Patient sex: F
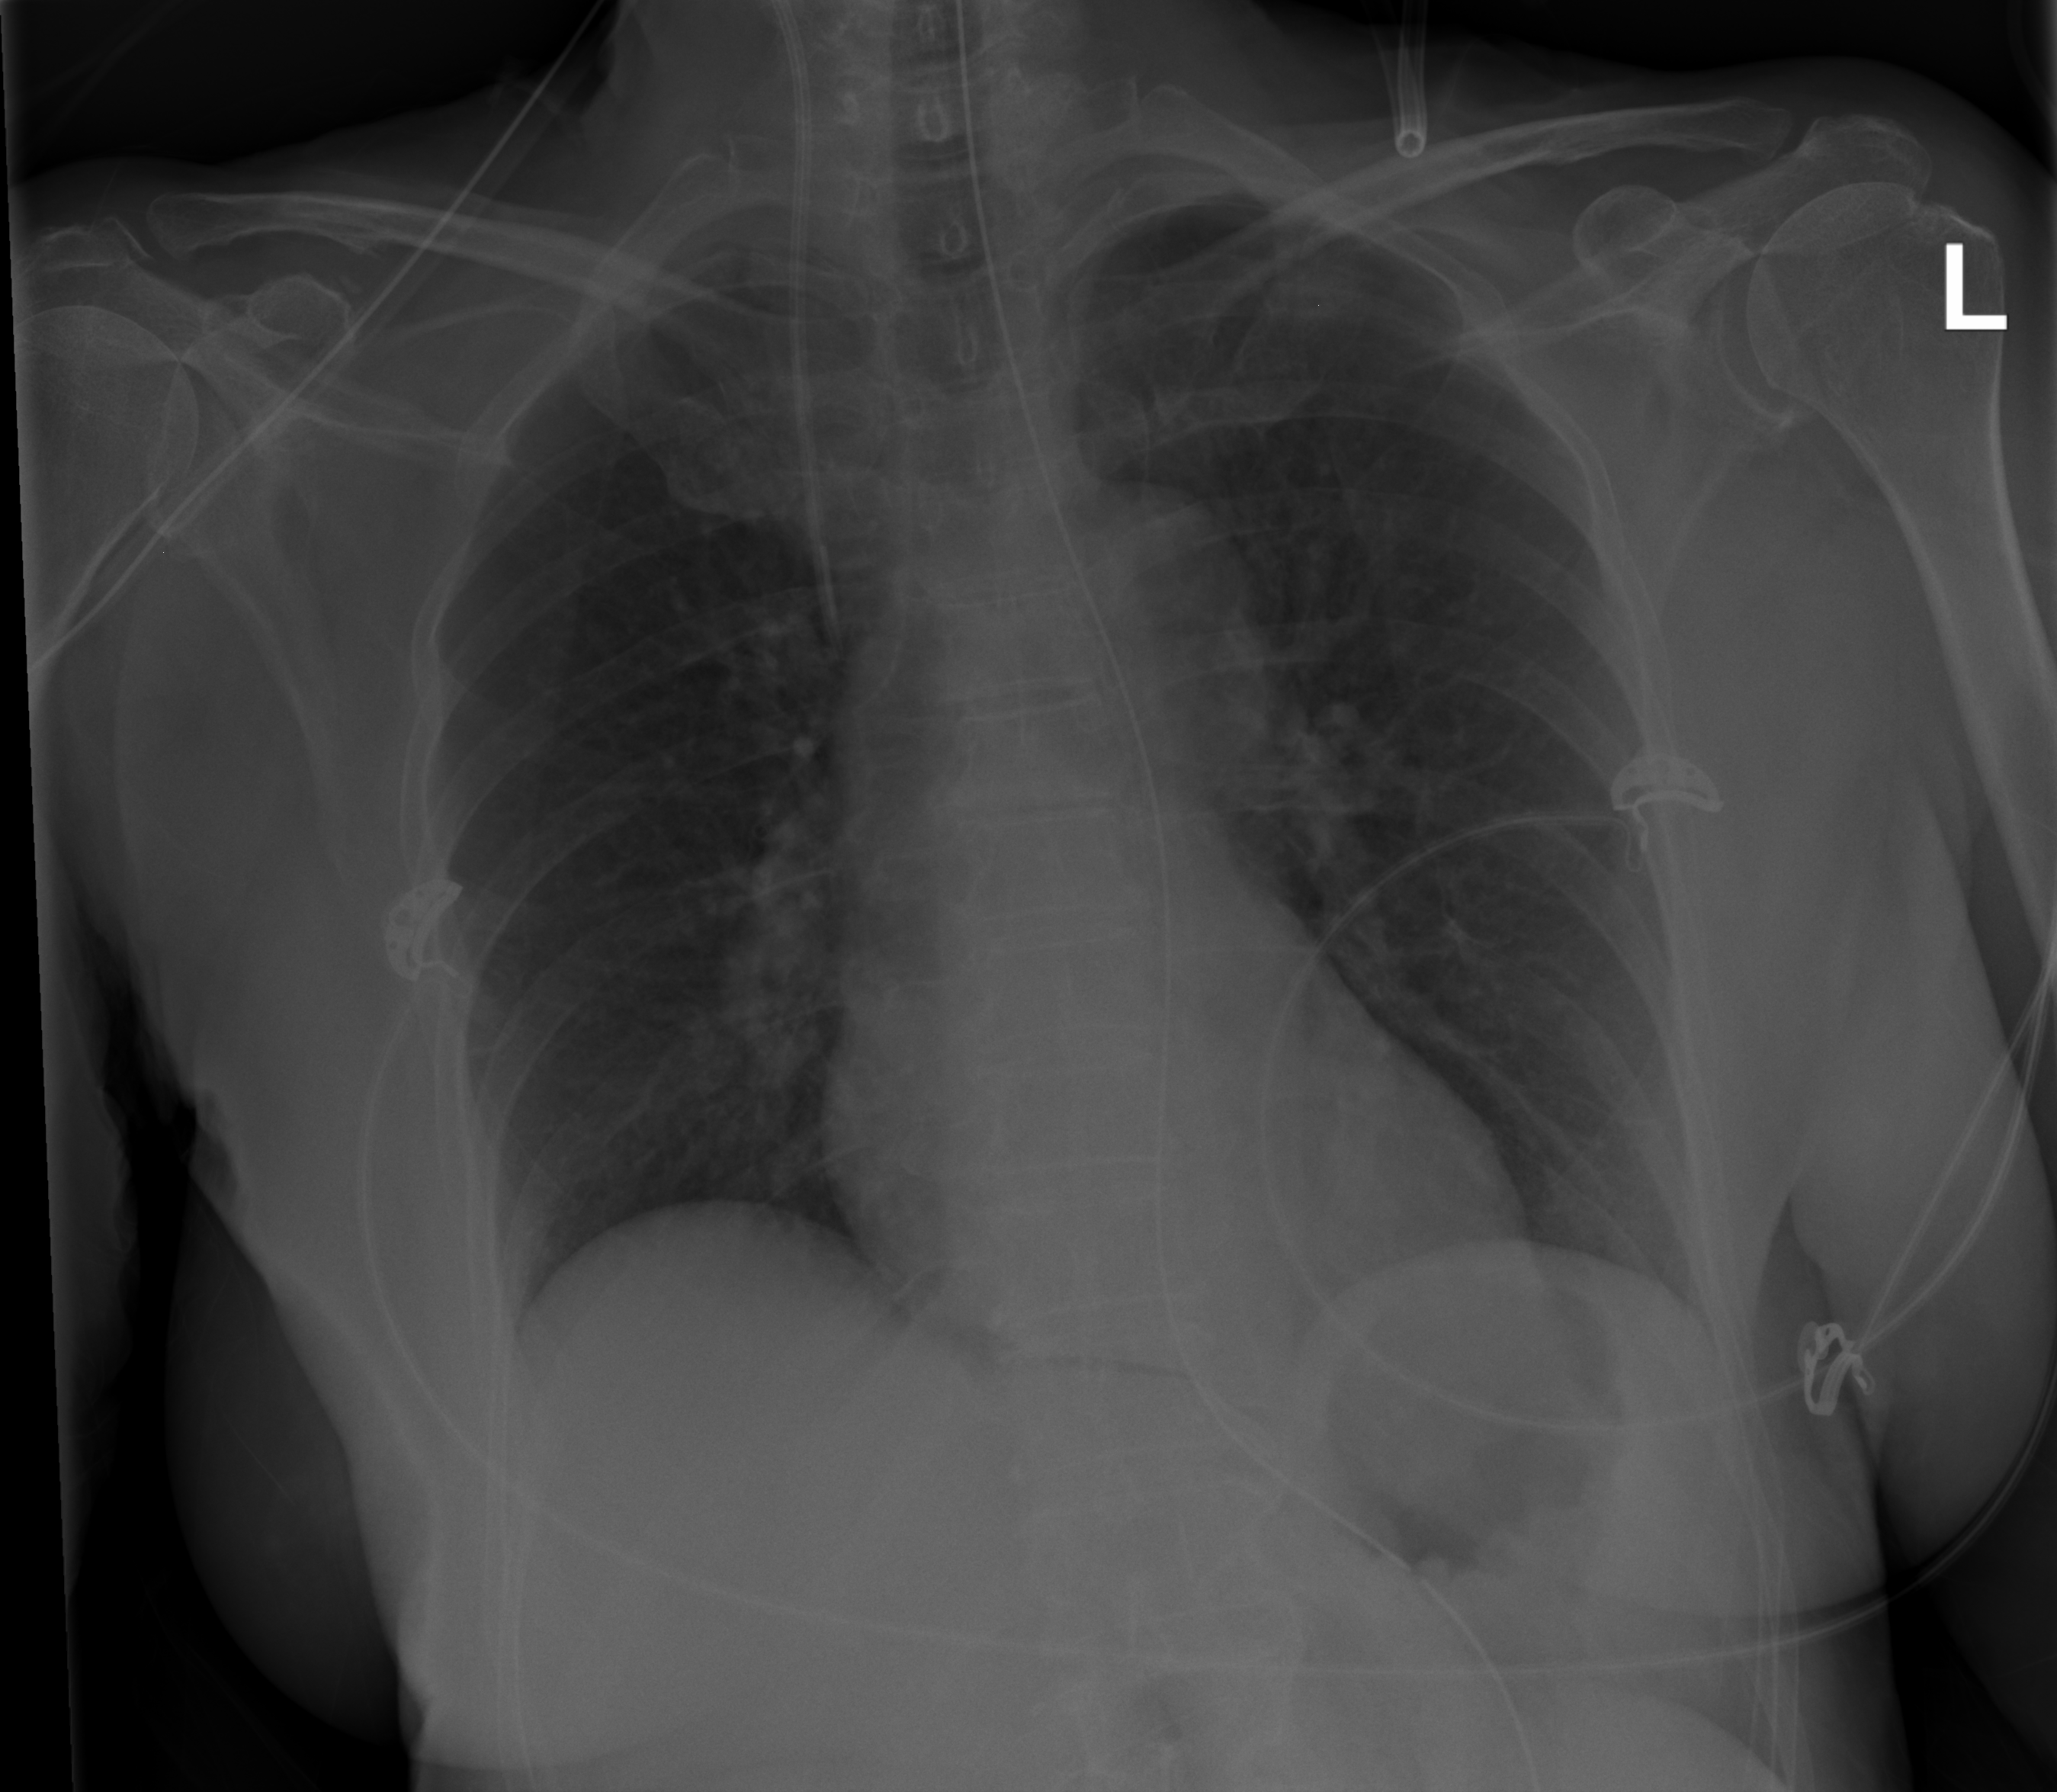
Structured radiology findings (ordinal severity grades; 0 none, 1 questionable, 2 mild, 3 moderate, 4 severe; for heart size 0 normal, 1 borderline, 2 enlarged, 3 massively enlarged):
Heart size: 0
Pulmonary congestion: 0
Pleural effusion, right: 0
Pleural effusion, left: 0
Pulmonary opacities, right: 0
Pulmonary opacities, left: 0
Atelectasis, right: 1
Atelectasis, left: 0